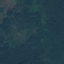
Label: Forest